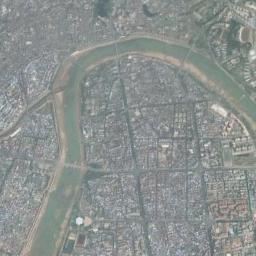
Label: river